Field crop: maize
Growth stage: 2
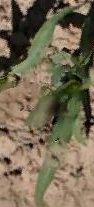
Species: maize